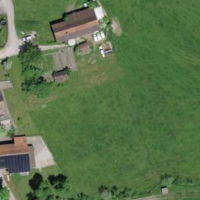
EUNIS habitat code: 24
Species observed at this site:
Corvus corone
Dendrocopos major
Aegithalos caudatus
Buteo buteo
Sylvia atricapilla
Chroicocephalus ridibundus
Phylloscopus collybita
Poecile palustris
Larus michahellis
Dendrocoptes medius
Erithacus rubecula
Pica pica
Phoenicurus ochruros
Sitta europaea
Phoenicurus phoenicurus
Garrulus glandarius
Falco tinnunculus
Picus viridis
Corvus corax
Ficedula hypoleuca
Periparus ater
Accipiter nisus
Cyanistes caeruleus
Sturnus vulgaris
Chloris chloris
Streptopelia decaocto
Passer domesticus
Fringilla coelebs
Passer montanus
Columba palumbus
Turdus merula
Tachymarptis melba
Parus major
Hirundo rustica
Milvus milvus
Ciconia ciconia
Motacilla alba
Delichon urbicum